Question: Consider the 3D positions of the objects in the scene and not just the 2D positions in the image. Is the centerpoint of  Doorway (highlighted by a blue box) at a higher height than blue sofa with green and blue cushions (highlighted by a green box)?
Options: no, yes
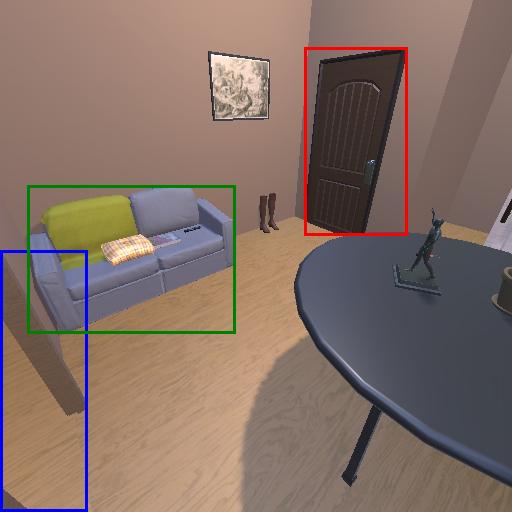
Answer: no